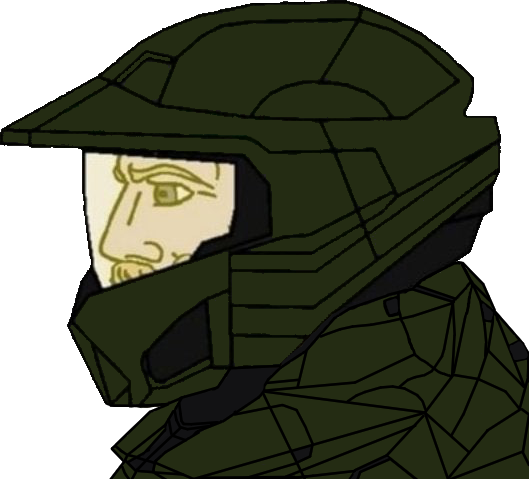
Label: 4_Yes_Chad